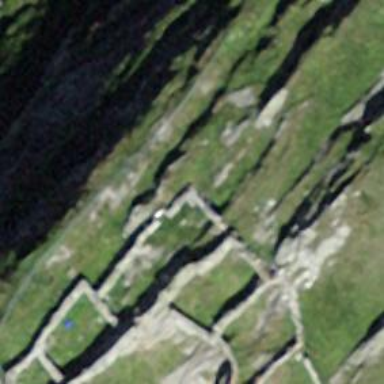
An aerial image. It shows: Dry stone wall barrier.